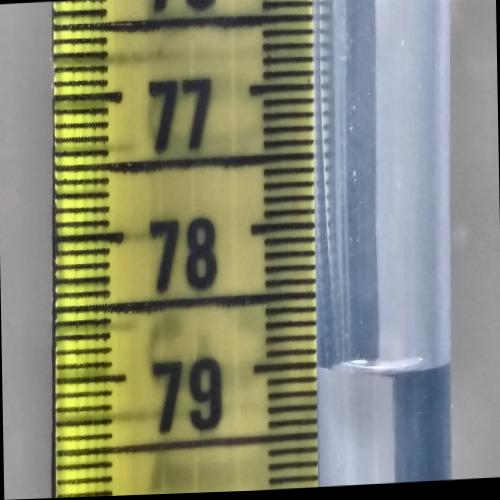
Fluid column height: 79.0 cm